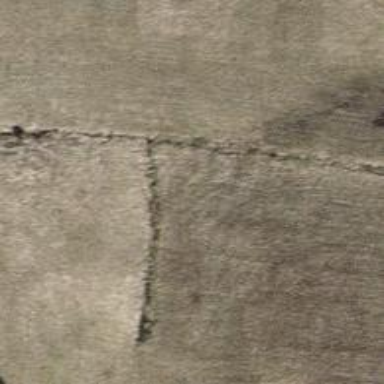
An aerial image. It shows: Ditch in the surroundings.